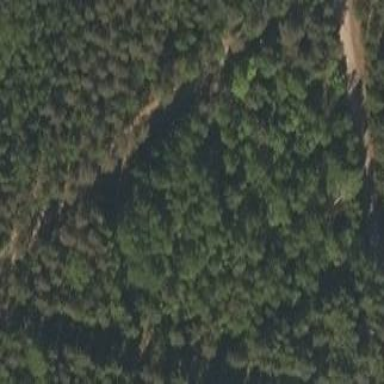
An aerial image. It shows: Woodland with evergreen needle-leaved trees.